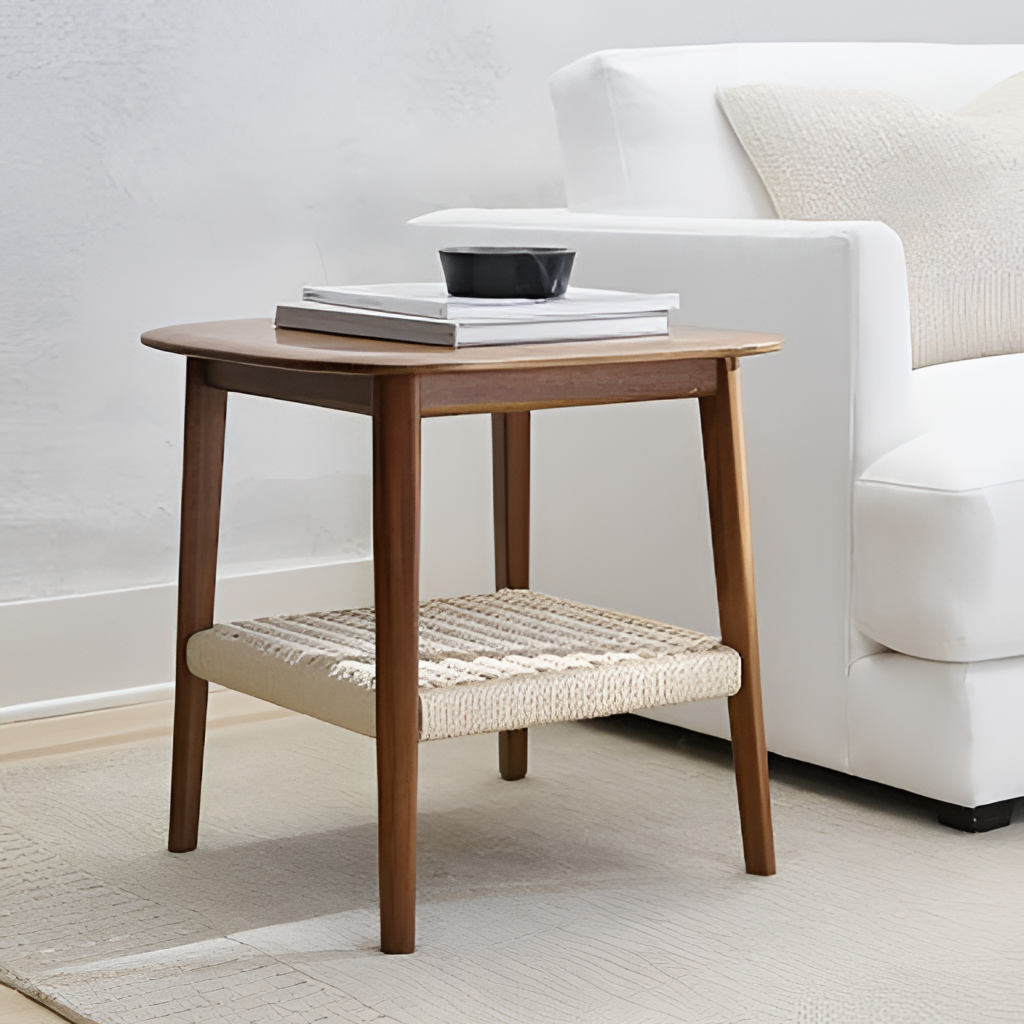
wood side table, living room, beige carpet flooring, with textured pattern, minimalist, paint wallpaper, with solid pattern